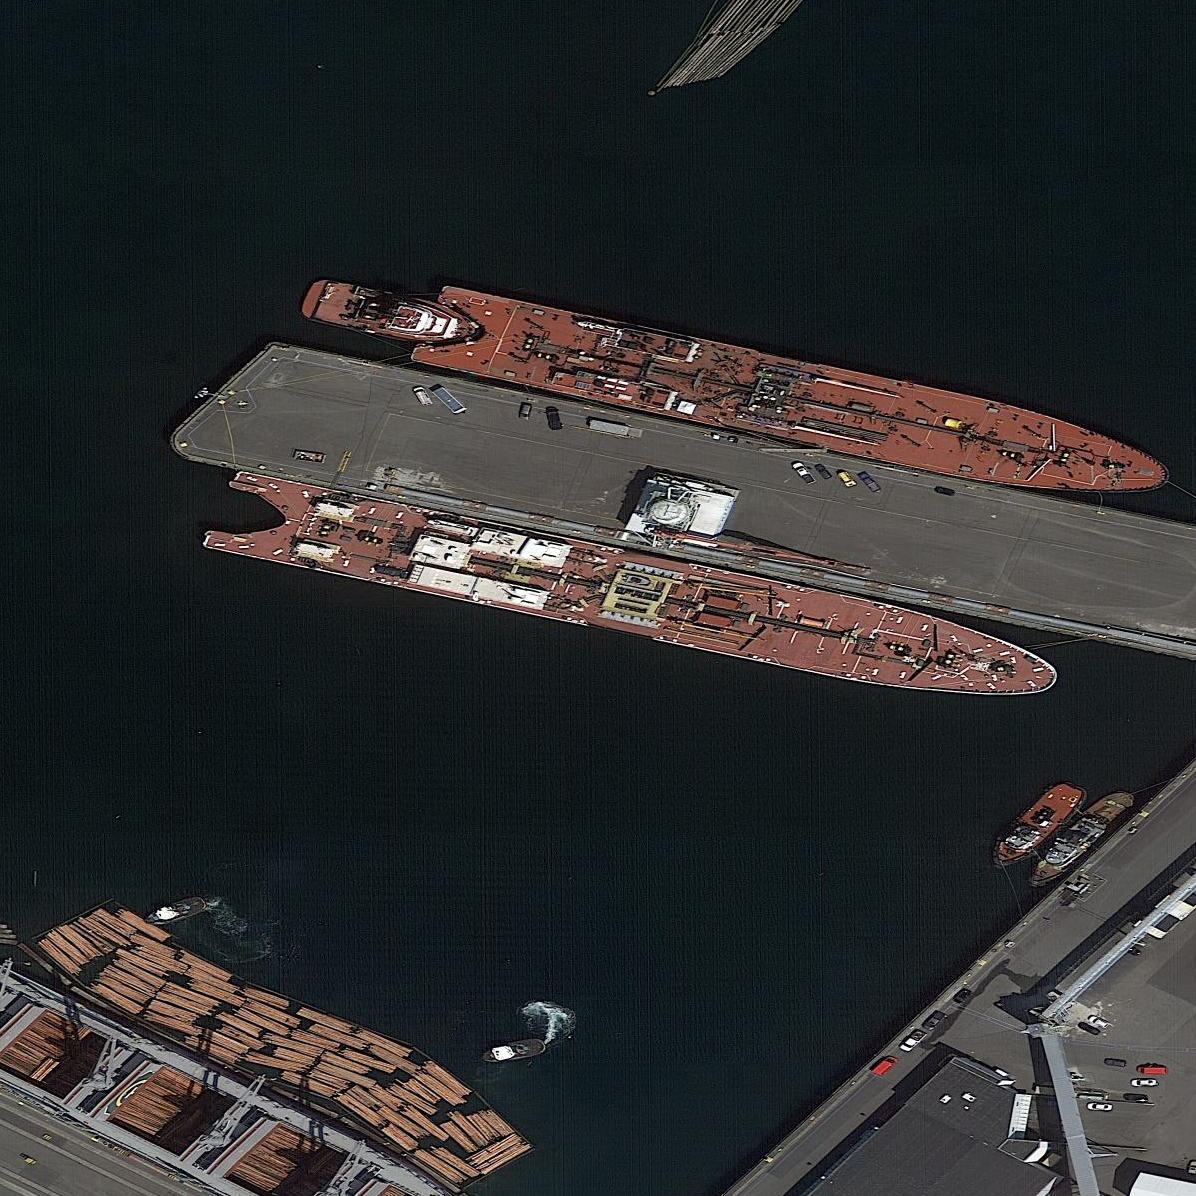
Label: civil